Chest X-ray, PA view. Patient: 54 years old, sex M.
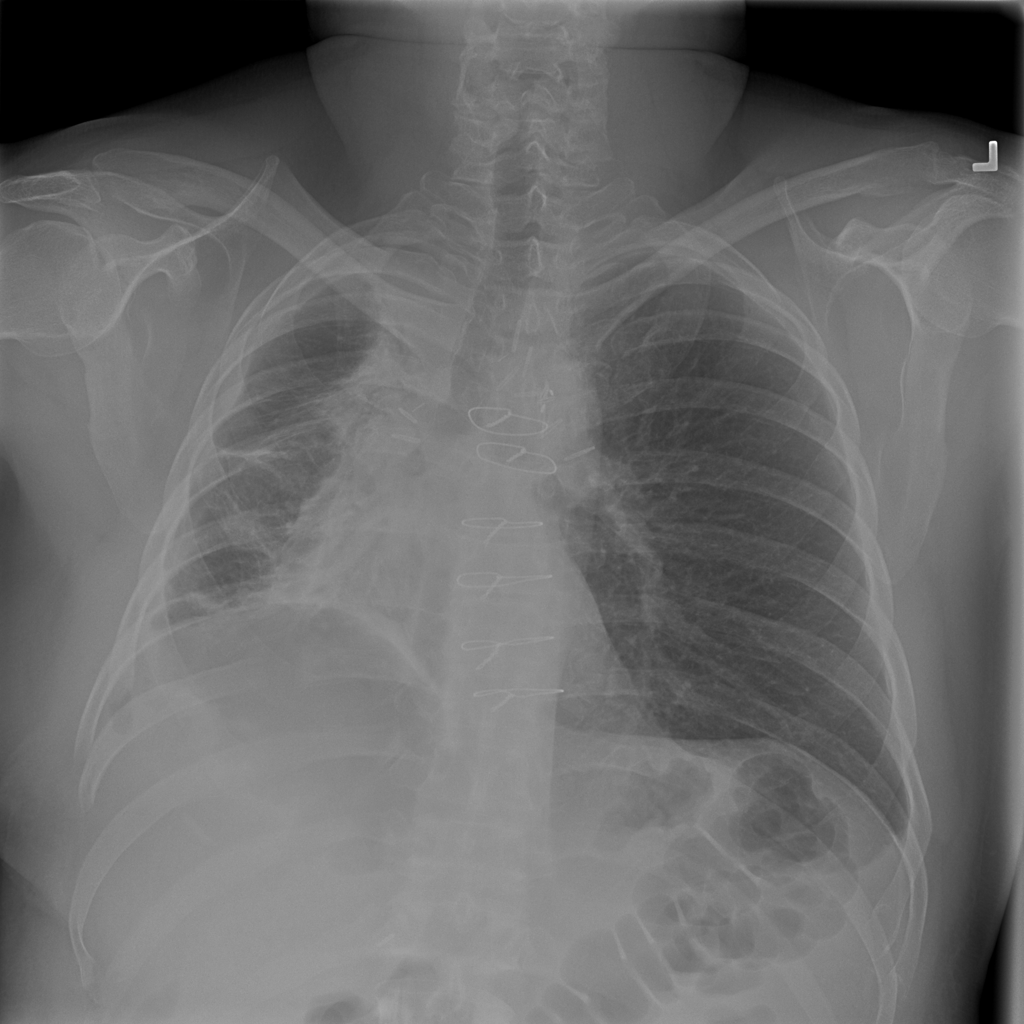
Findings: No Finding